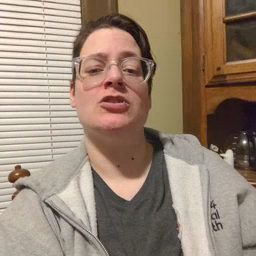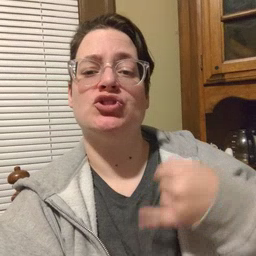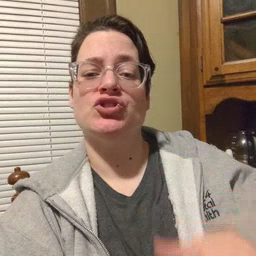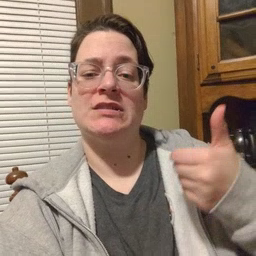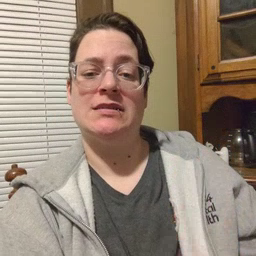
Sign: jeans